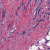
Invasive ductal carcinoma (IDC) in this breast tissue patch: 1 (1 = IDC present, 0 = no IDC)